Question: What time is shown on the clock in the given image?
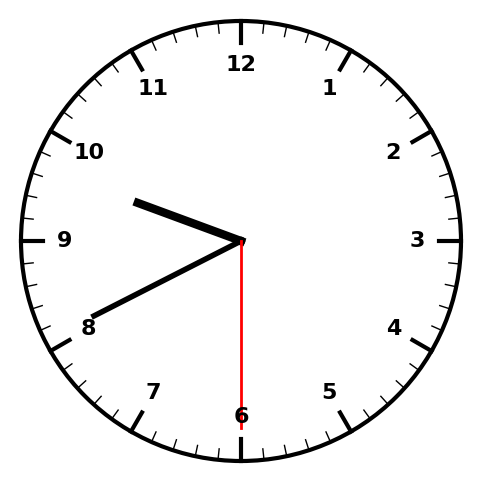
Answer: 09:40:30